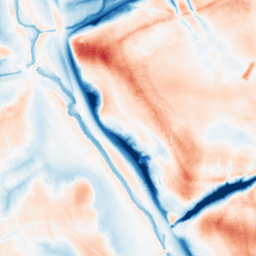
Category: trend_removal
Decomposition family: local_polynomial
Decomposition parameters: window_size: 51
degree: 3
Upsampling method: sinc_blackman
Upsampling parameters: scale: 4
kernel_size: 16
Upsampling scale: 4